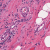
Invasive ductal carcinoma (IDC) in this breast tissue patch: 0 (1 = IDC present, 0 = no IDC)